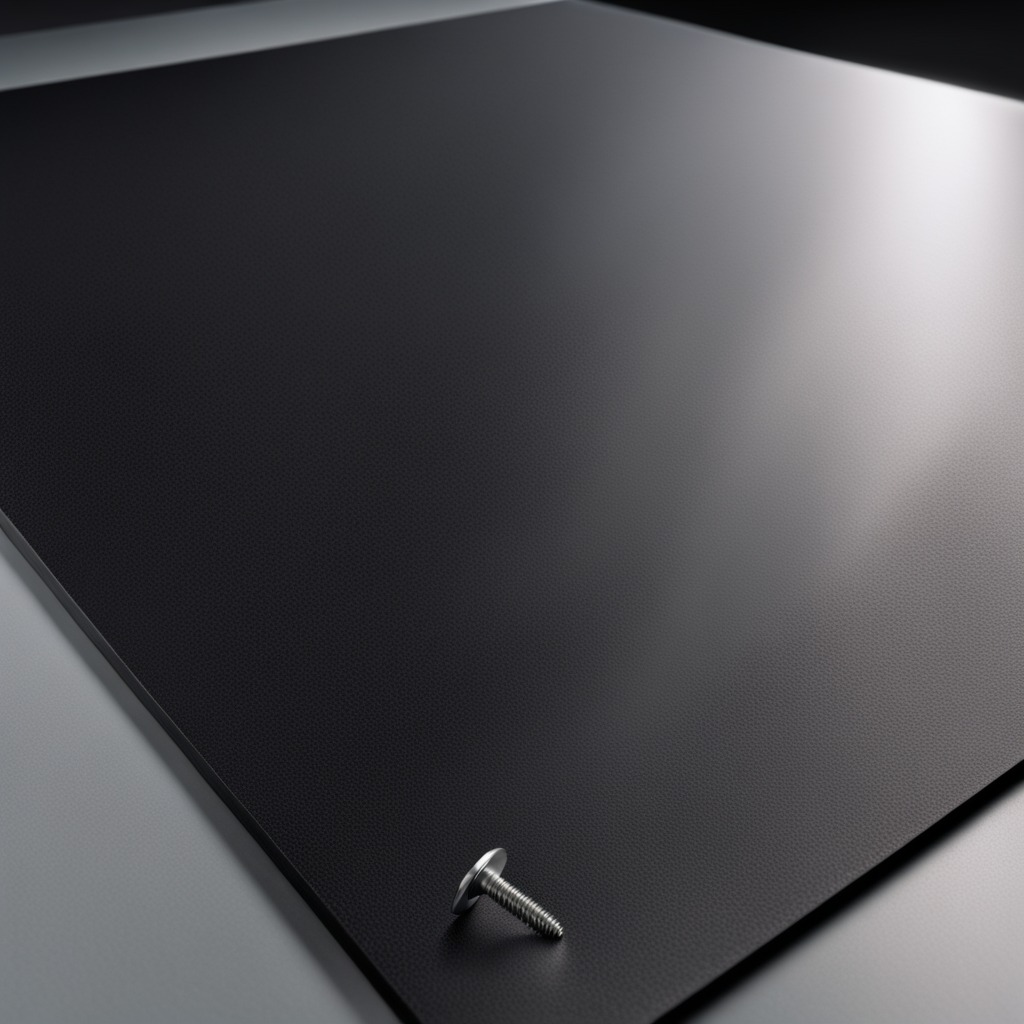
A metal screw lies on the granite tabletop beneath the black rubber mat inside a workshop under bright overhead lighting crisp shadows high clarity worn but beneath the mat